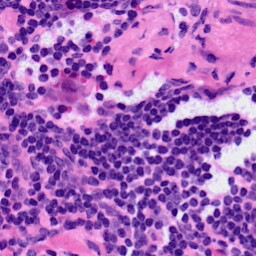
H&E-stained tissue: LymphNode